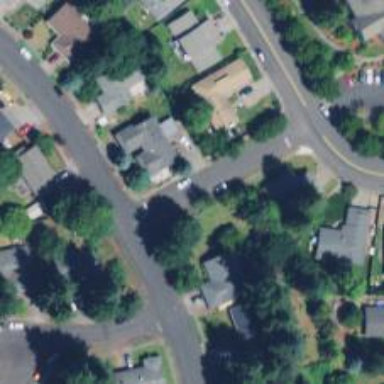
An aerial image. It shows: Residential road with sidewalk on the left side.